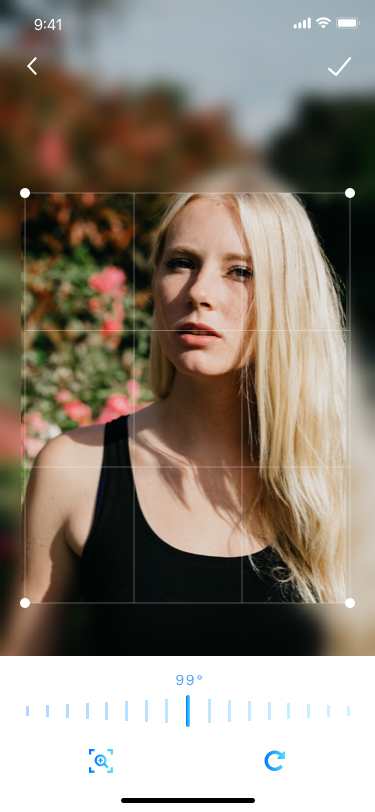
Text in this UI design:
99°